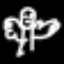
Label: angel